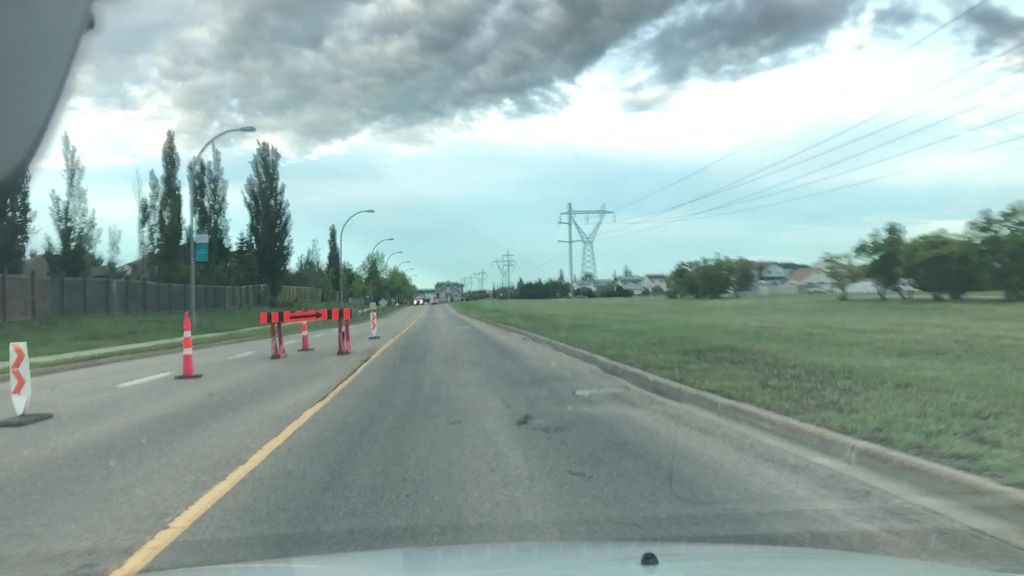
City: edmonton